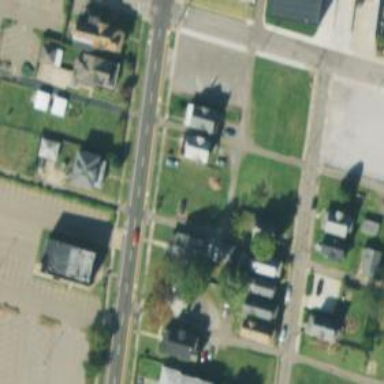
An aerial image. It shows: Alley classified as service road.